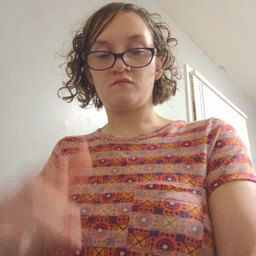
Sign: hen